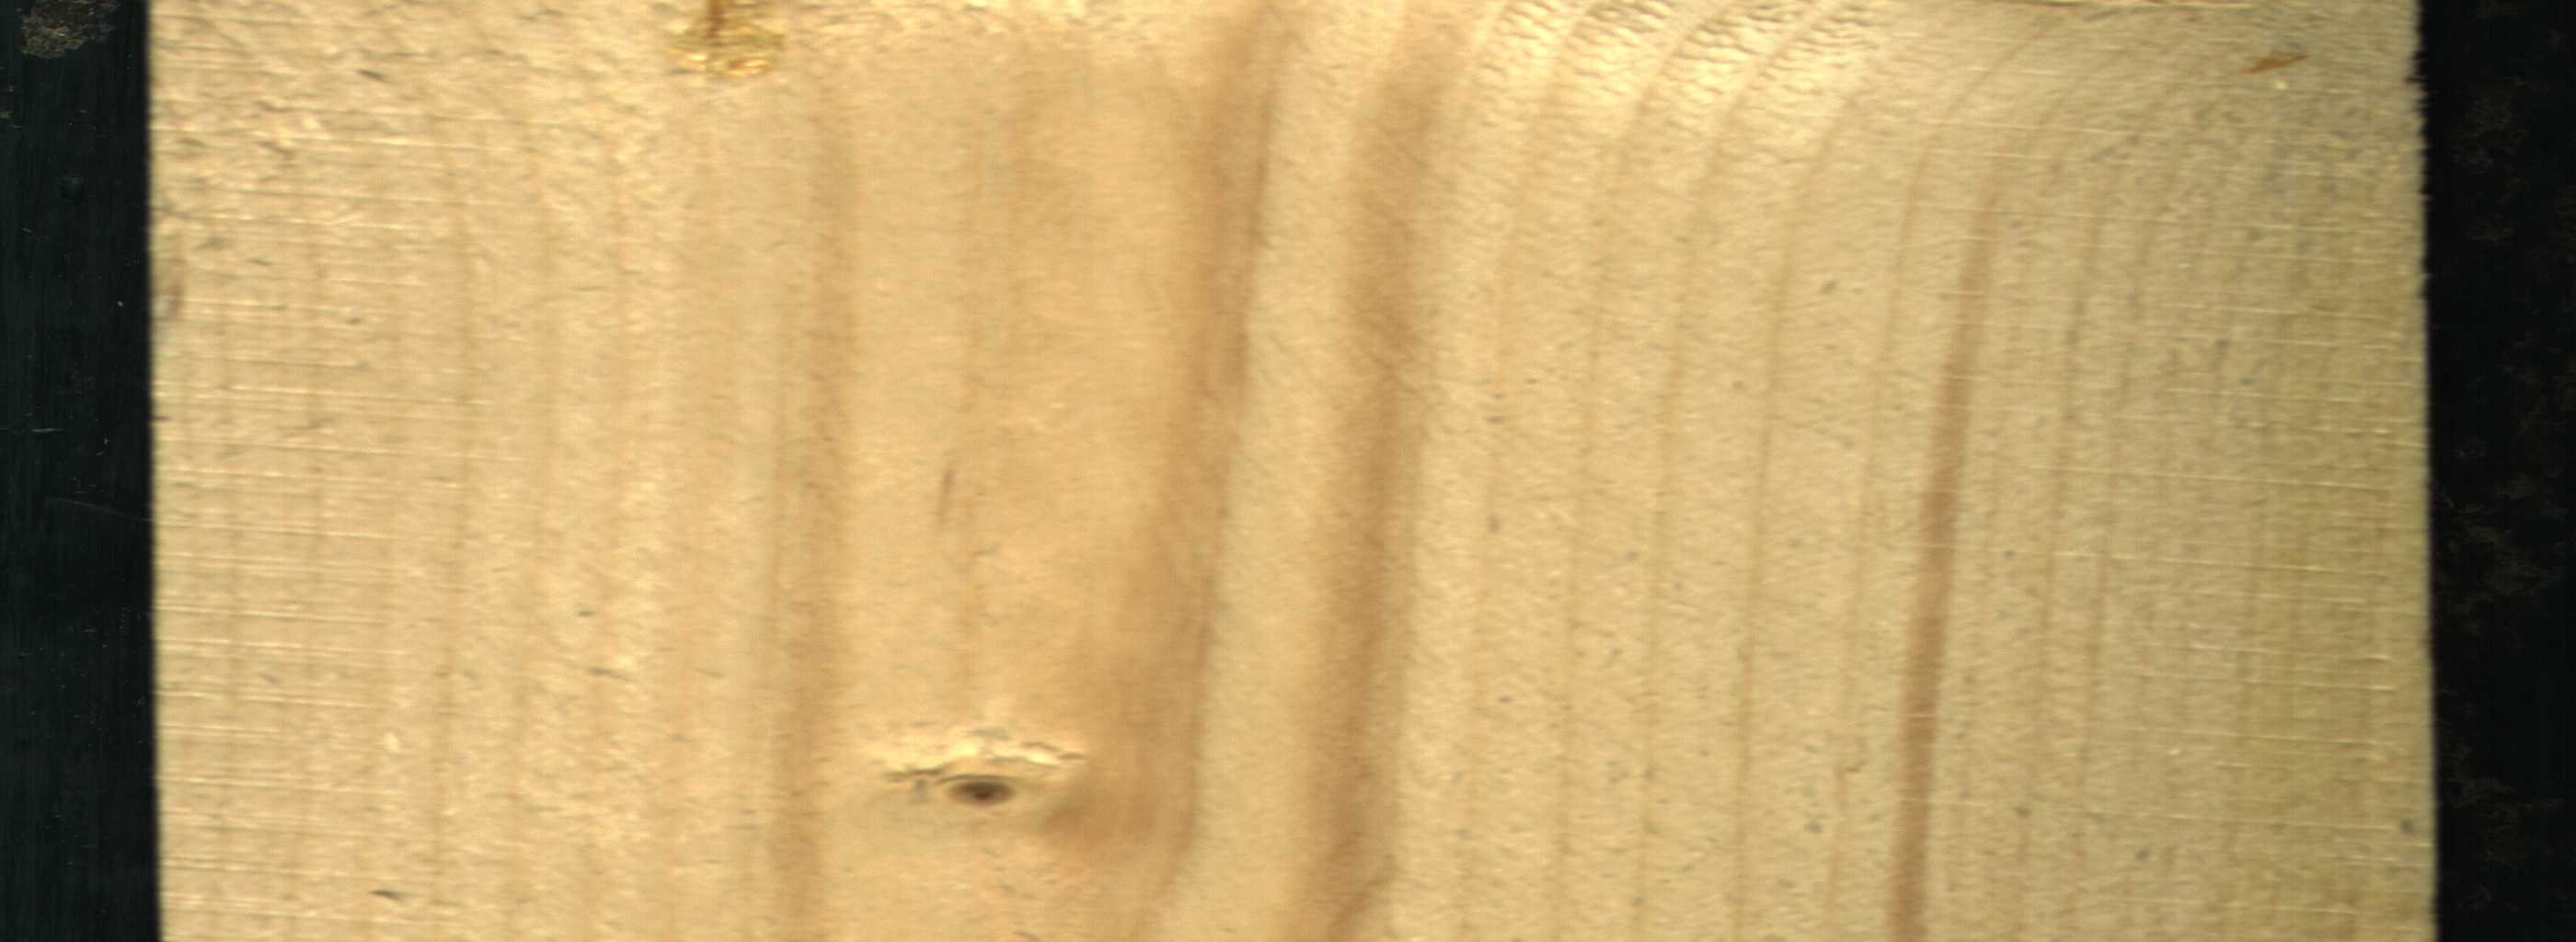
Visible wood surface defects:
resin
Live_Knot